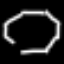
Label: octagon